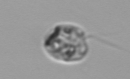
Label: Amoeba